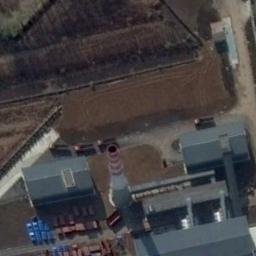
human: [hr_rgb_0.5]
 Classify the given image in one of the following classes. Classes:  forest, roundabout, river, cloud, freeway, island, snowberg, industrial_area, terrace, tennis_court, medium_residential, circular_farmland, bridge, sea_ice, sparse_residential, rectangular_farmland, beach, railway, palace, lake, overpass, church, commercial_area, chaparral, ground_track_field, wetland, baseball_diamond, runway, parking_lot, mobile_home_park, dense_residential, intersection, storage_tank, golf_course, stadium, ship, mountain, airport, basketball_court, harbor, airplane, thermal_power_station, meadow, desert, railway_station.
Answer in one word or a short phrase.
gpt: thermal_power_station